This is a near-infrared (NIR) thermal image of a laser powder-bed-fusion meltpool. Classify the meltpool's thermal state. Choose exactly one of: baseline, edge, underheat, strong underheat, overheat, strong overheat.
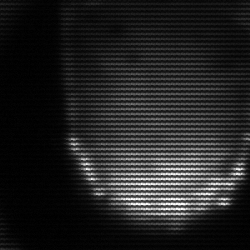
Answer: edge